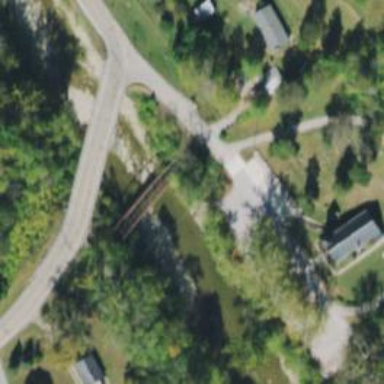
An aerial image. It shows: Truss bridge.